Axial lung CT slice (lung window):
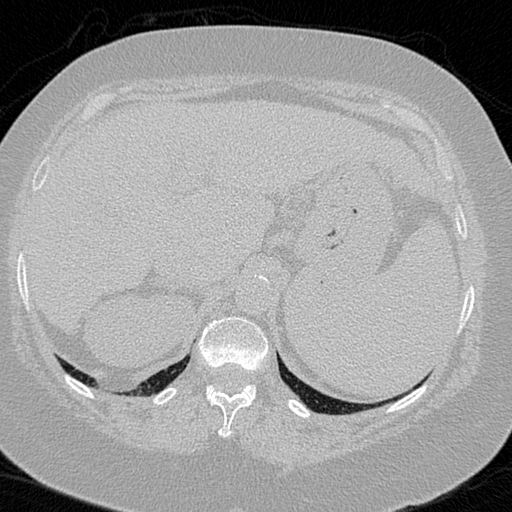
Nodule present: no